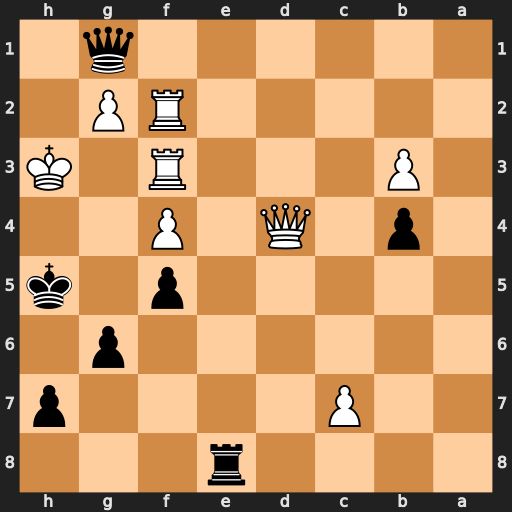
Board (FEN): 4r3/2P4p/6p1/5p1k/1p1Q1P2/1P3R1K/5RP1/6q1
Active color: b
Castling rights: -
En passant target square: -
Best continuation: Qh1+ Kg3 Qh4#